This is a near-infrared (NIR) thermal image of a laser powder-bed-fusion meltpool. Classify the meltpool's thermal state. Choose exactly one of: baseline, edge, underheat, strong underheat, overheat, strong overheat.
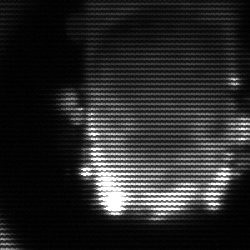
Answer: baseline